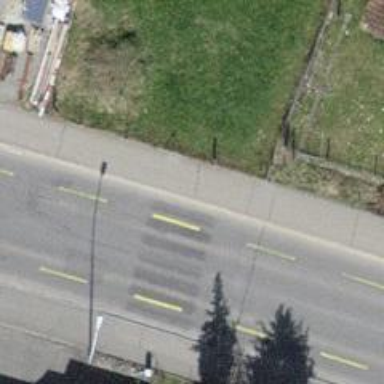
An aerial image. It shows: Tertiary road with shared lane for cyclists.